Interaction volume radius: 5 \u00c5
Interaction volume height: 15 \u00c5
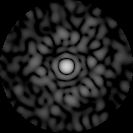
Disorder parameter: 0.8263